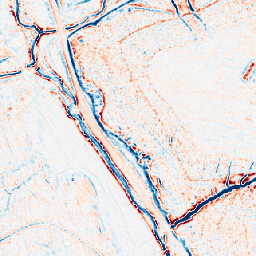
Category: edge_preserving
Decomposition family: bilateral
Decomposition parameters: d: 9
sigma_color: 150
sigma_space: 100
Upsampling method: area
Upsampling parameters: scale: 4
Upsampling scale: 4